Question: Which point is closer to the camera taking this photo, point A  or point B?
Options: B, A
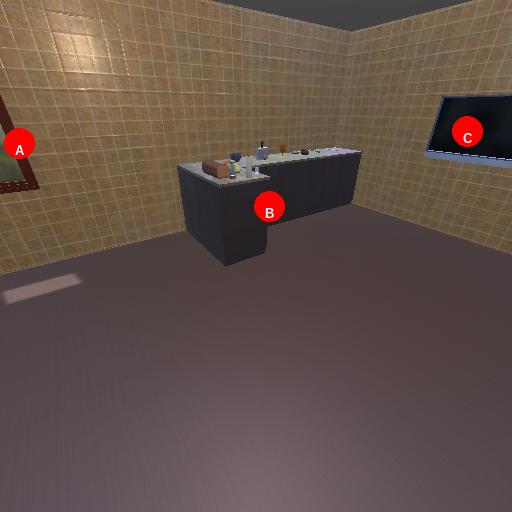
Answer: B